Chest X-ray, PA view. Patient: 44 years old, sex F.
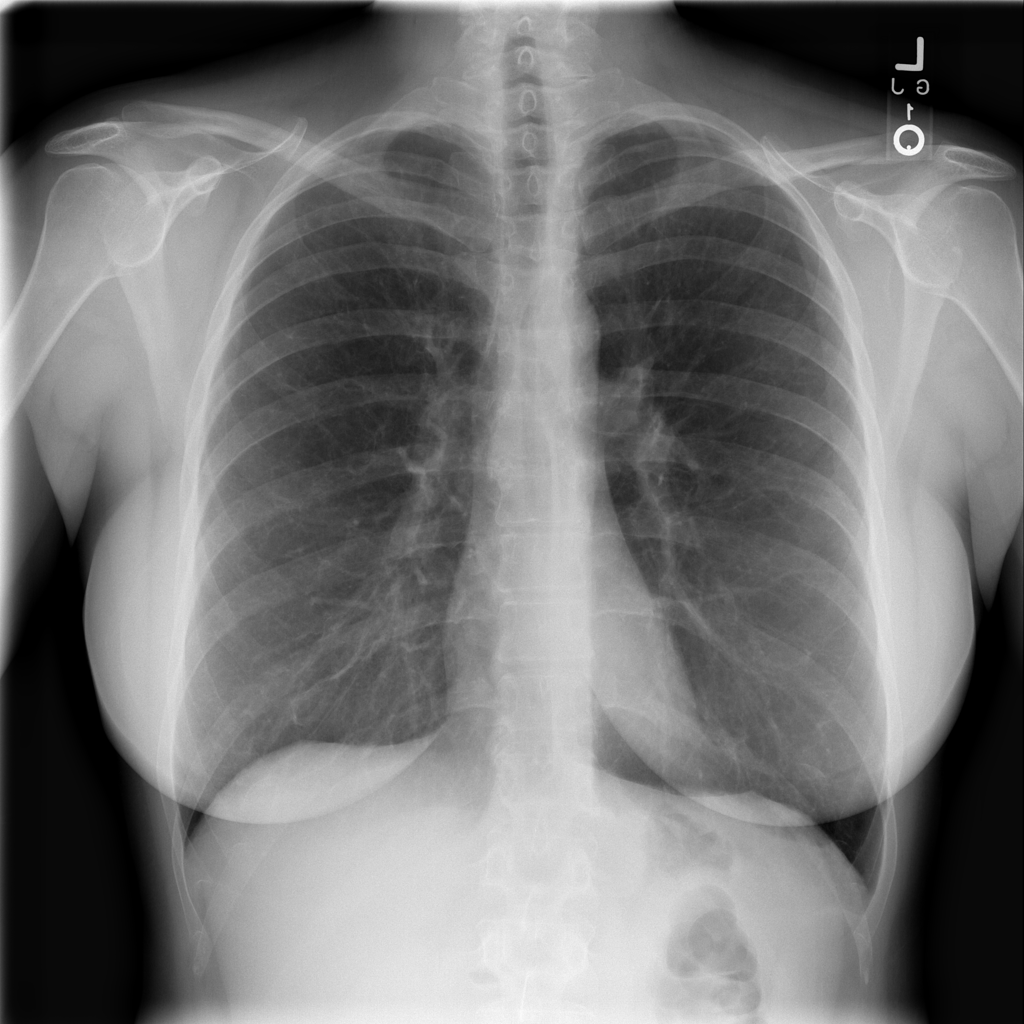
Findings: No Finding